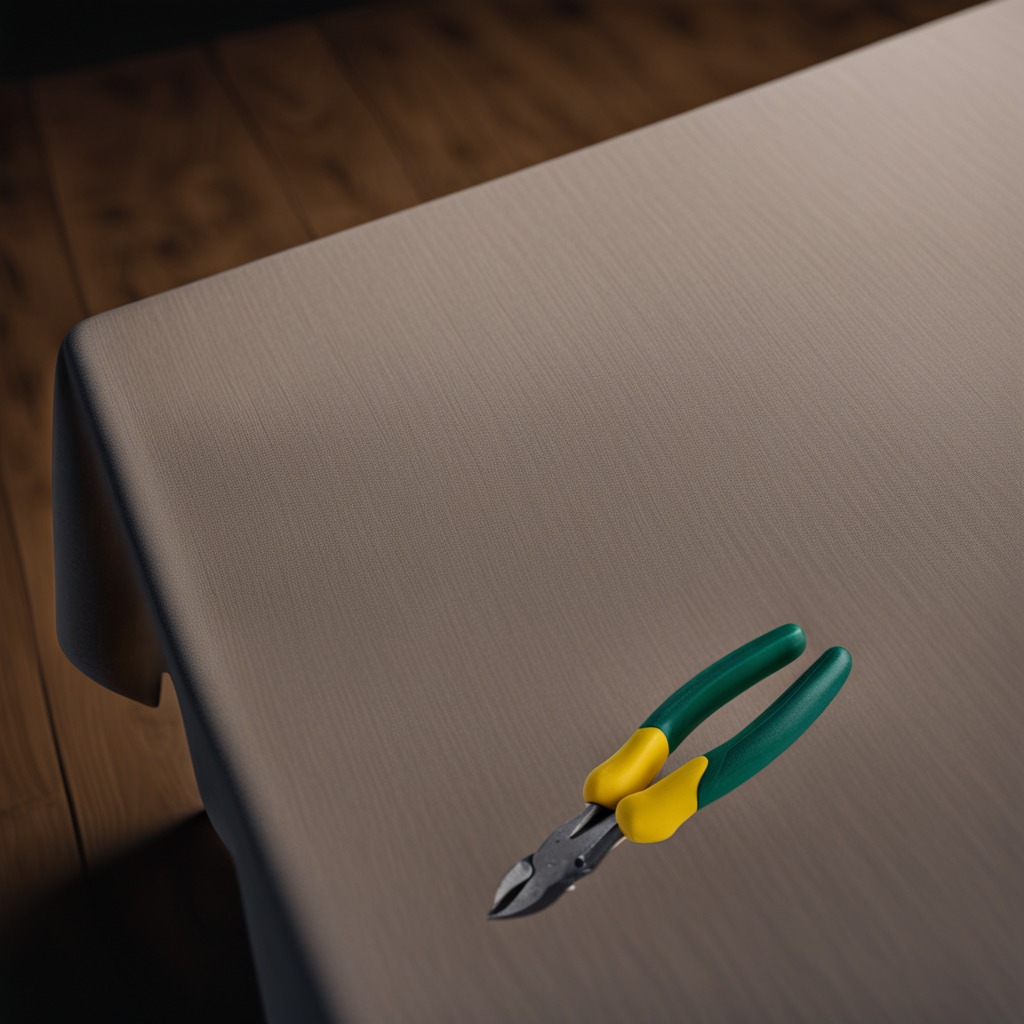
A plier is lying on a wooden table.